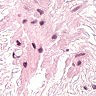
Metastatic tissue present: no